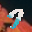
Label: 7